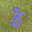
Label: 8